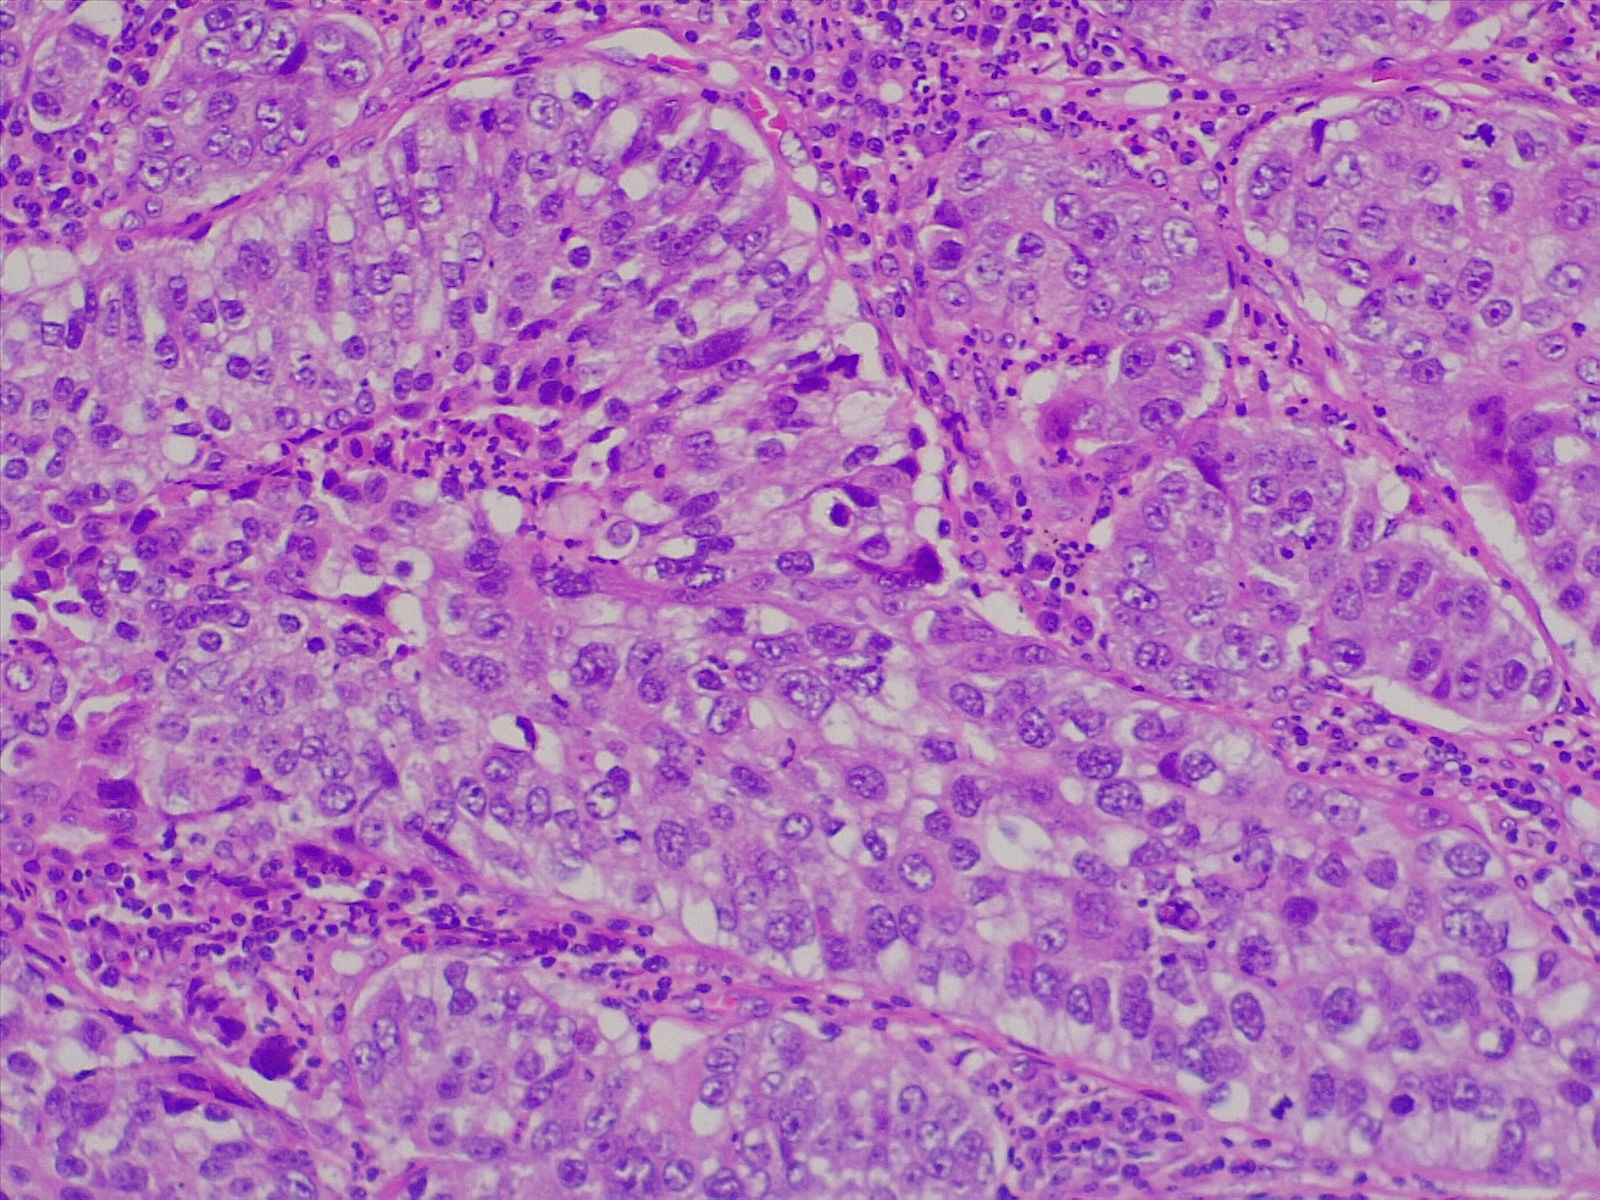
Label: lung squamous cell carcinoma, poorly differentiated